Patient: sex M, age 63
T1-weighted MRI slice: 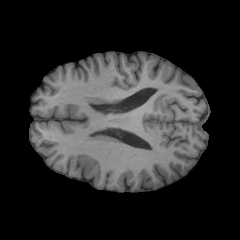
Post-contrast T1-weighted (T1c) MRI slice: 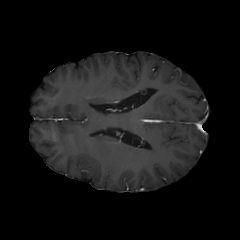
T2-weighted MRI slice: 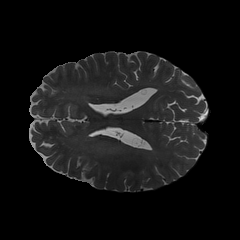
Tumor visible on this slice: no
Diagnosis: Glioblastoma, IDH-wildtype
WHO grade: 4